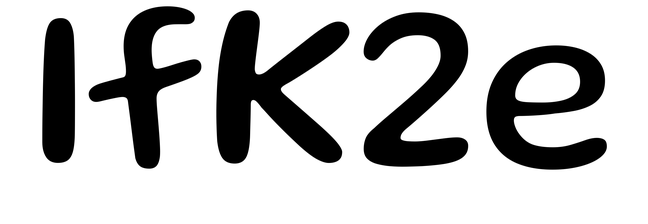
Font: Gluten_Regular